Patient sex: M
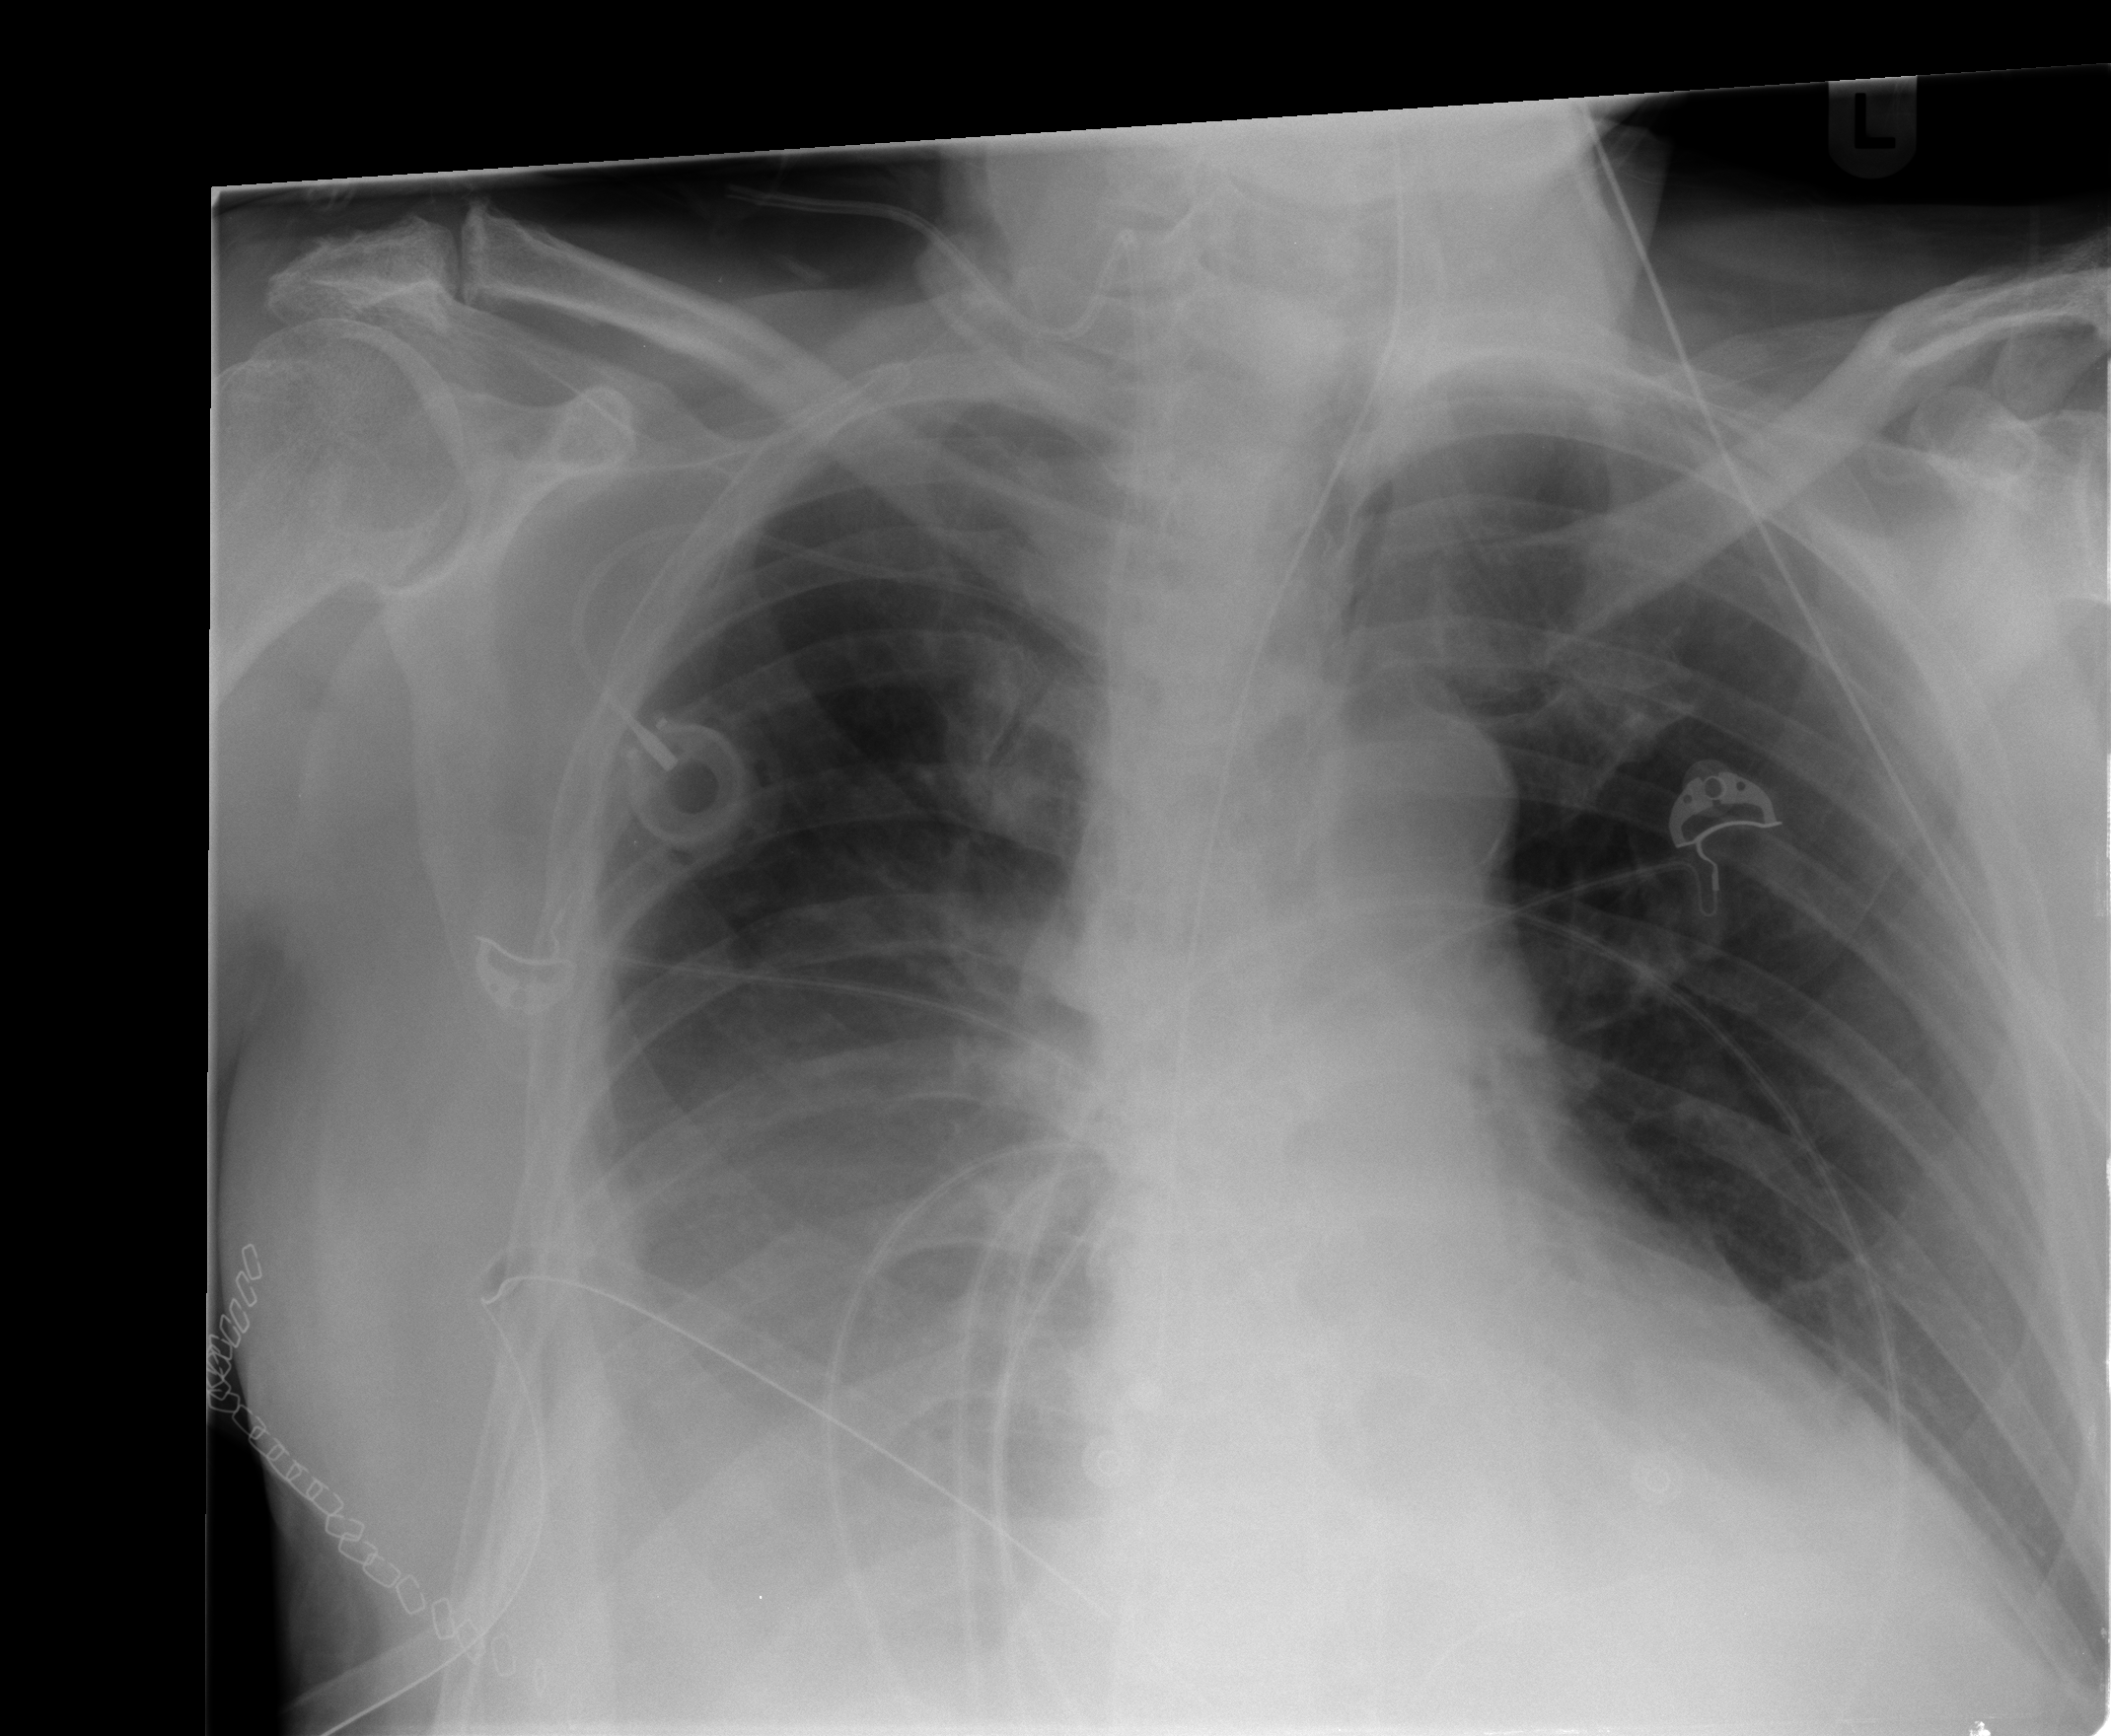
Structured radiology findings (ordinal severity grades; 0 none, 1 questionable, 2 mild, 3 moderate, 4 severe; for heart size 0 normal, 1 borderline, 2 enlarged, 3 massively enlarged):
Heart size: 0
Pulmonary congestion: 0
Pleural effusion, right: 3
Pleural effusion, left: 1
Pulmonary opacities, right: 2
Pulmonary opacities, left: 0
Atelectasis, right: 2
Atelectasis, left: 0